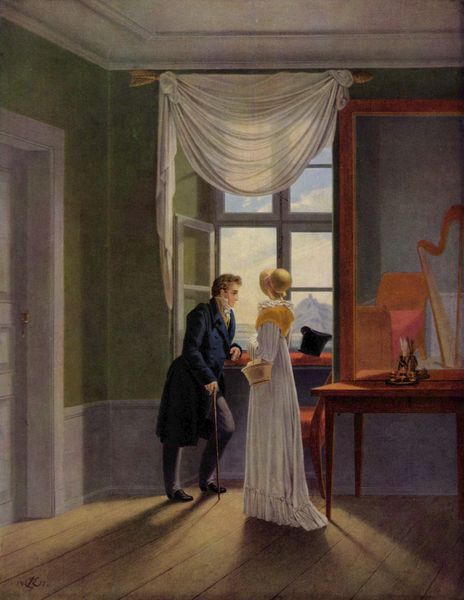
Titel: Paar am Fenster
Künstler: Georg Friedrich Kersting
Standort: Ruppersdorf (Lausitz)
Institution: Privatsammlung
Schlagwörter: berg, blau, gemälde, himmel, mann, schatten, umhang, weiß, wolken, gelb, grün, bunt, fenster, frau, grau, hell, holz, hut, hüte, kleid, licht, orange, raum, stuhl, tisch, tür, zimmer, ölbild, ausblick, dame, regenschirm, schal, gespräch, haube, mode, rock, zylinder, hose, wand, kragen, rahmen, sockel, bild, herr, spiegel, vorhang, spiegelung, sonne, boden, figur, interieur, mantel, decke, paar, rosa, genre, stock, aussicht, farbig, rückenansicht, liebe, ecke, italien, unterhaltung, gehstock, schuhe, spiegelbild, berge, gebirge, sprossenfenster, sigantur, dielen, friedrich, romantik, lehnen, gardine, gardinen, polster, tapete, diele, holzboden, strohhut, kerze, bett, korb, schlafzimmer, türrahmen, stuck, bohlen, lichteinfall, holzdielen, marmoriert, gehrock, spitzweg, offen, fensterrahmen, bürger, spazierstock, stehkragen, biedermeier, liebespaar, klinke, handtasche, schultertuch, lanschaft, durchsichtig, abgelegt, interieurs, caspar david friedrich, sekretär, holzfußboden, antrag, empire, harfe, körbchen, volon, anlehnen, leier, holzdiele, frau mit hut, weißes kleid, changieren, gardinenstange, vorhangstange, altbau, haarfe, friesiertisch, mittagszeit, schlafkammer, türanschnitt, grüne tapete, grüne wand, karb, baggern, aus dem fenster gucken